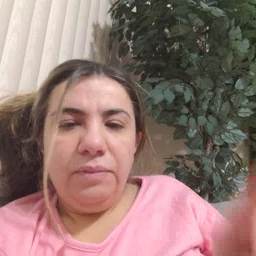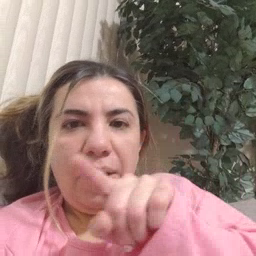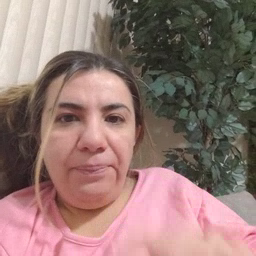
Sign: same